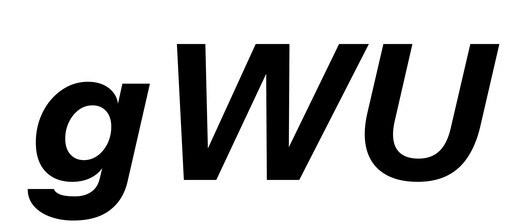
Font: InstrumentSans-Italic_Bold_Italic